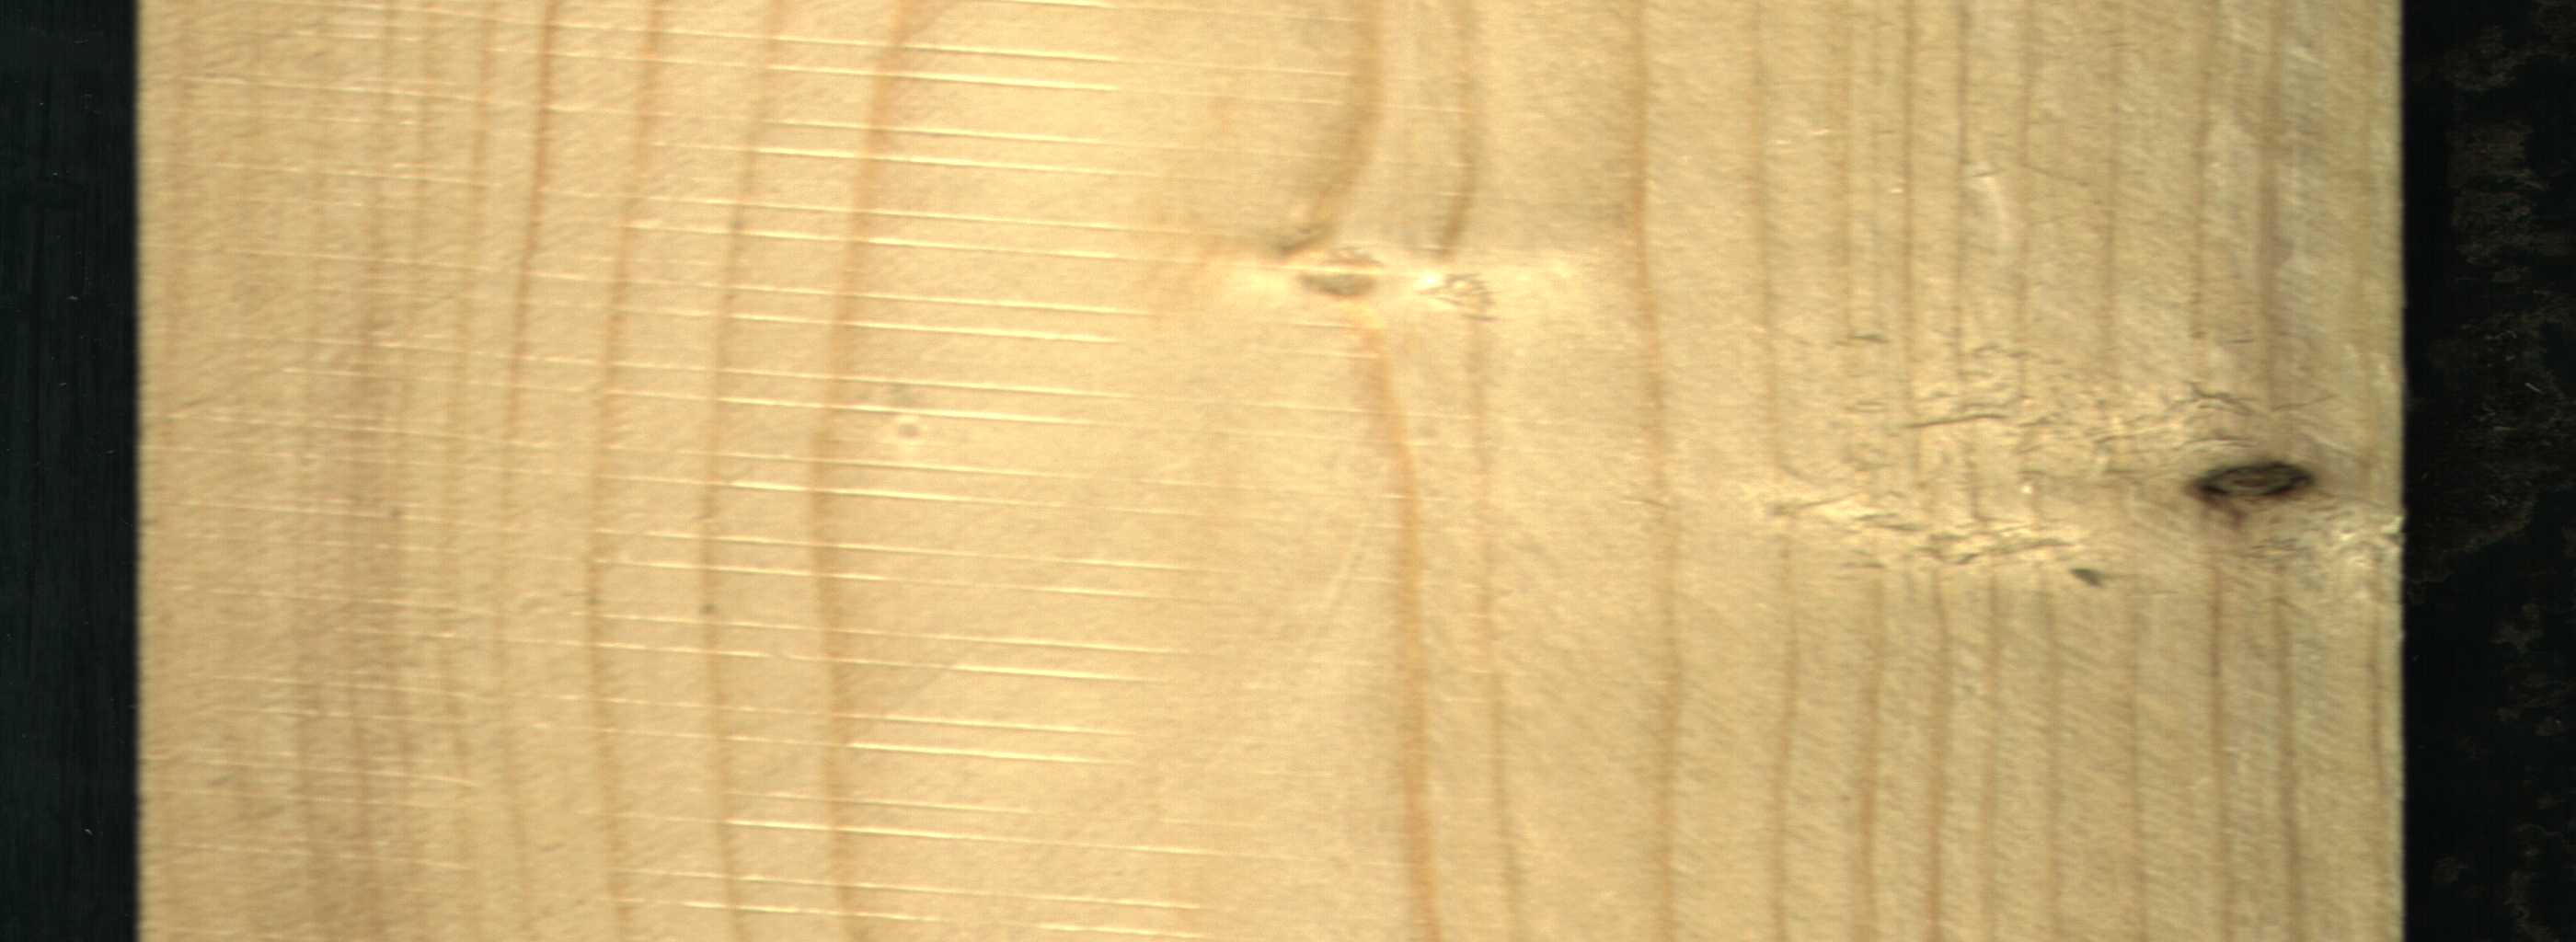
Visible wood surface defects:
Dead_Knot